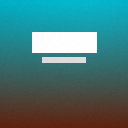
Screen state: on